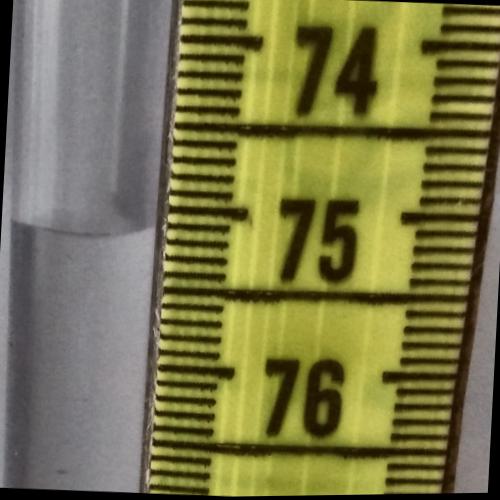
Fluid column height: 75.1 cm